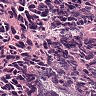
Metastatic tissue present: no